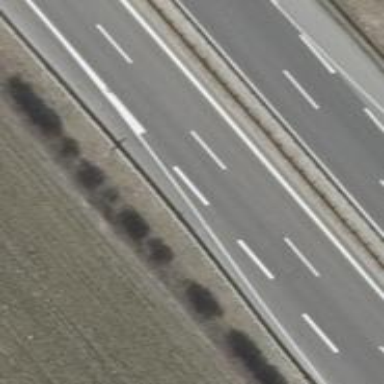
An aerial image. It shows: Asphalt motorway.